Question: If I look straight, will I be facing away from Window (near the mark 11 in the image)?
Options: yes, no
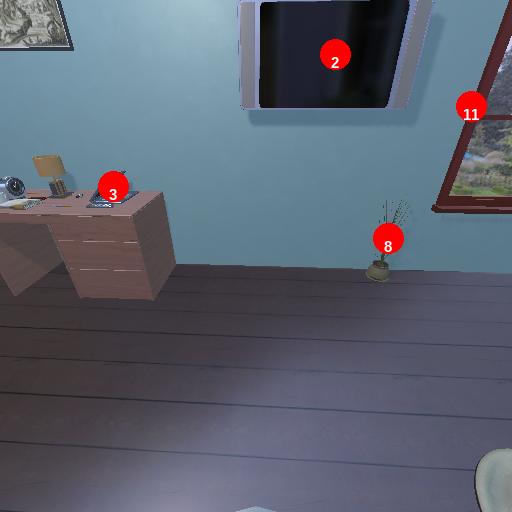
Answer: yes